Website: bh-photo
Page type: gifting
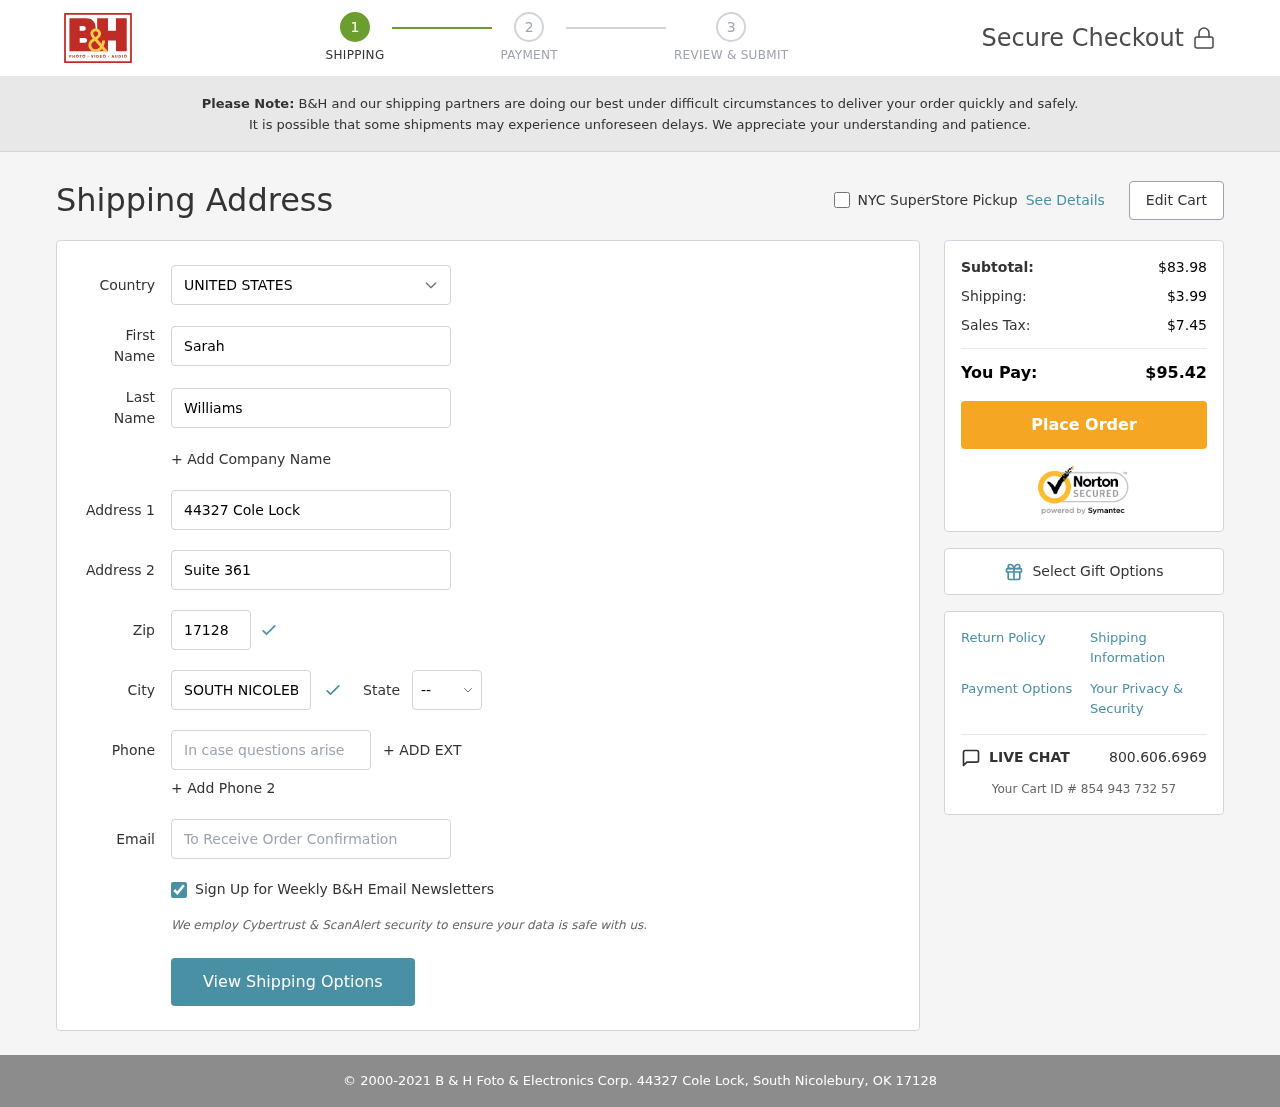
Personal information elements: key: PII_CITY
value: South Nicolebury
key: PII_COUNTRY
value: United States
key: PII_EMAIL
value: sarah.williams@yahoo.com
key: PII_FIRSTNAME
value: Sarah
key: PII_LASTNAME
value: Williams
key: PII_PHONE
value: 2422523217
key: PII_POSTCODE
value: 17128
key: PII_STATE_ABBR
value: OK
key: PII_STREET
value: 44327 Cole Lock
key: PII_STREET2
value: Suite 361
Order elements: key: ORDER_SUBTOTAL
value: $83.98
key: ORDER_SHIPPING_COST
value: $3.99
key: ORDER_TAX
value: $7.45
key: ORDER_TOTAL
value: $95.42
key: ORDER_ID
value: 854 943 732 57